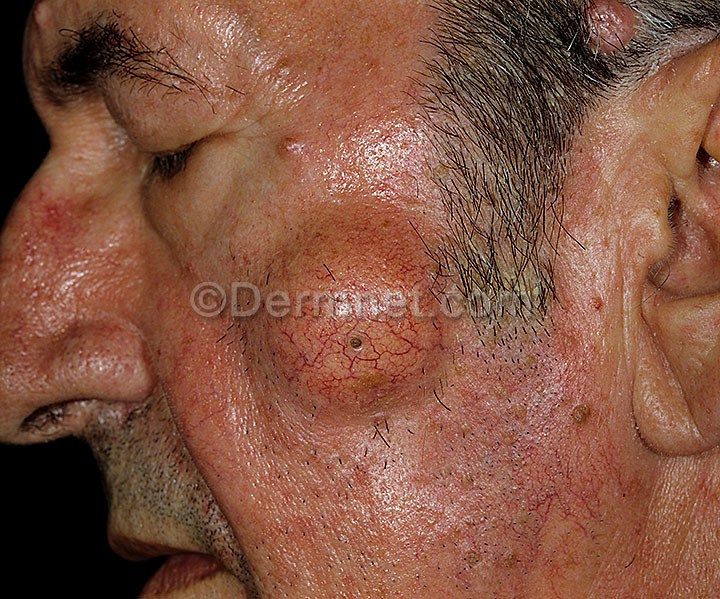
Disease: Seborrheic Keratoses and other Benign Tumors